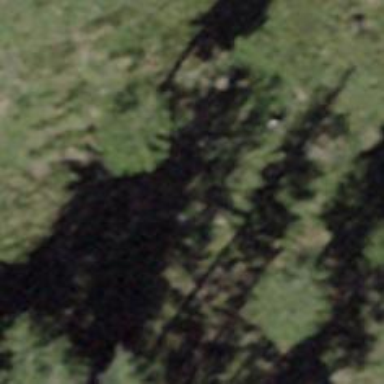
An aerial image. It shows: Evergreen needle-leaved tree.